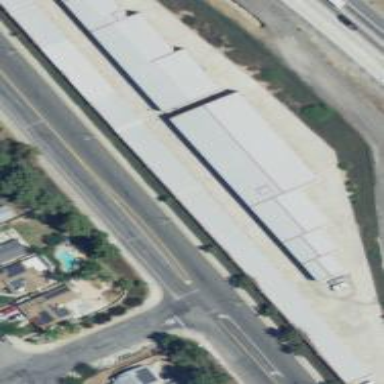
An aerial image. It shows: Warehouse building used for storing goods.